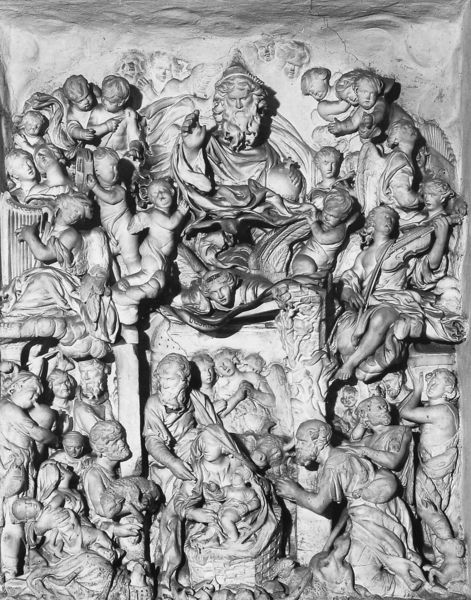
Titel: Die Geburt Christi
Künstler: Francesco Grassia
Standort: Rom, S. Illdefonso (EU - I - Latium)
Schlagwörter: gott, mann, umhang, menschen, bart, stein, kind, musik, esel, engel, relief, bildhauerei, nische, lamm, schaf, knien, geige, christus, jesus, betende, könige, harfe, maria, anbetung, ochse, hirten, josef, geburt, krippe, bauplastik, skultpur, jesuskind, geburt christi, gottvater, bethlehem, kiner, chrisus, häle, engelschöre